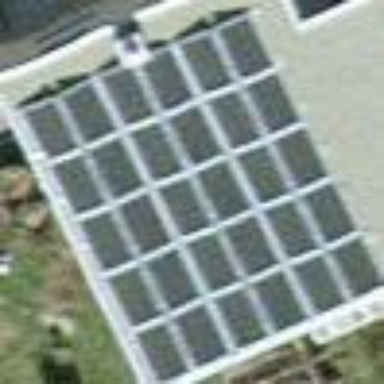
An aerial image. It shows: Solar power generator with photovoltaic panels.